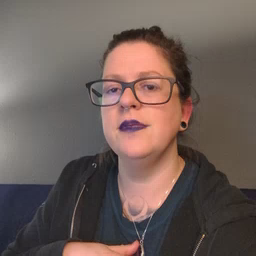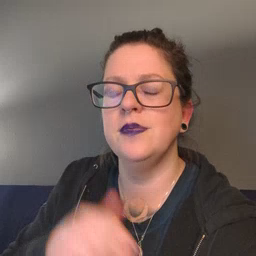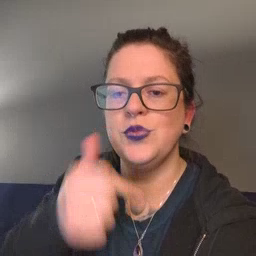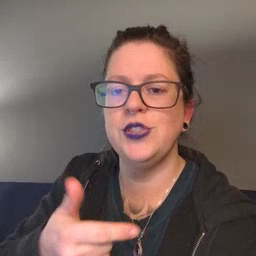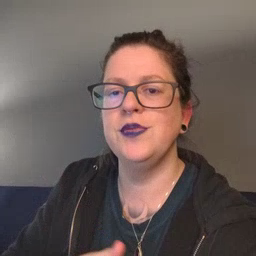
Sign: brother